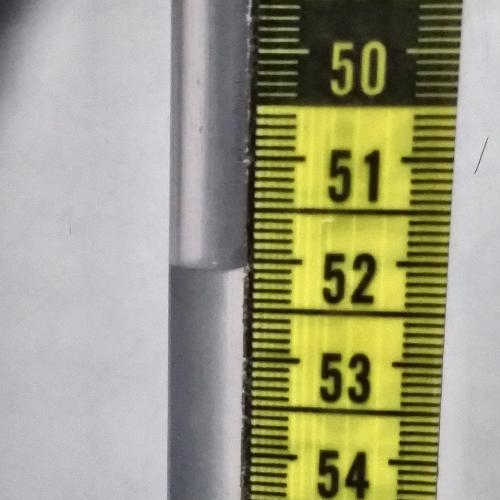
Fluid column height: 52.0 cm